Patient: sex M, age 48
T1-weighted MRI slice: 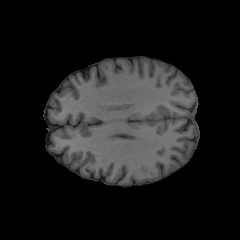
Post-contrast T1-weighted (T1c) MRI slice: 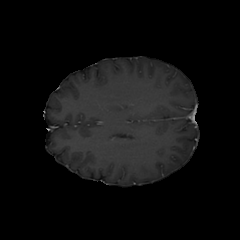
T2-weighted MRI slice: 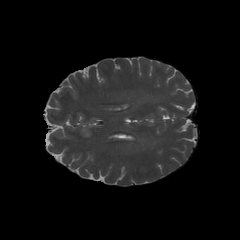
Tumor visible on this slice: no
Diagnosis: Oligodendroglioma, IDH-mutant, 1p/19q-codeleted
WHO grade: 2